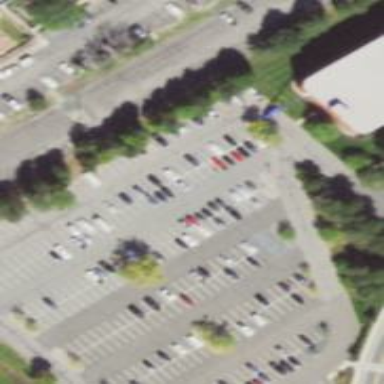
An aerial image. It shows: Parking area with asphalt surface.